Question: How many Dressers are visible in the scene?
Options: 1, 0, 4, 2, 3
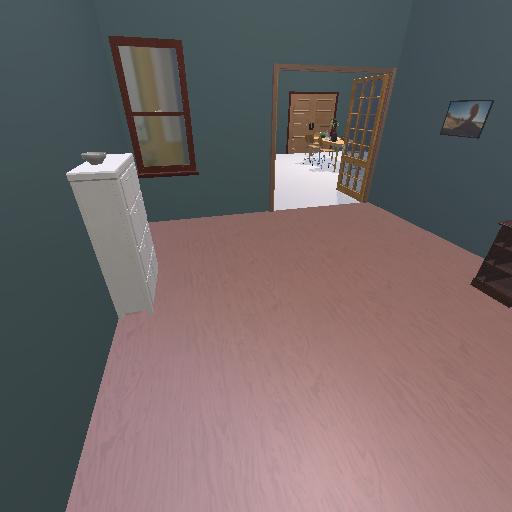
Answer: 1